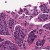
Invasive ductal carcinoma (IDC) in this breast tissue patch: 0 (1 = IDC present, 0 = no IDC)